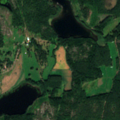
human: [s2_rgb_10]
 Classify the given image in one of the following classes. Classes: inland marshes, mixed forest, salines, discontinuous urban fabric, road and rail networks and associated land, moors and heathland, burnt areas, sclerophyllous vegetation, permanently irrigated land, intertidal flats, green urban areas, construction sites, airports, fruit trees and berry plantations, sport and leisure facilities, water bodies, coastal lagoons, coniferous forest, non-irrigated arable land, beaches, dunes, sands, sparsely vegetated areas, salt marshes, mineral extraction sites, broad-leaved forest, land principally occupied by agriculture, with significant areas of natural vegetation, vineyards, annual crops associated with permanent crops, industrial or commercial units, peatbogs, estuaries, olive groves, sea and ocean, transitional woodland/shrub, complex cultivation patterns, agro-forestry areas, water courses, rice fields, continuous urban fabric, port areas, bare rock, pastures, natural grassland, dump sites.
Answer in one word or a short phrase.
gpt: land principally occupied by agriculture, with significant areas of natural vegetation, coniferous forest, mixed forest, transitional woodland/shrub, water bodies